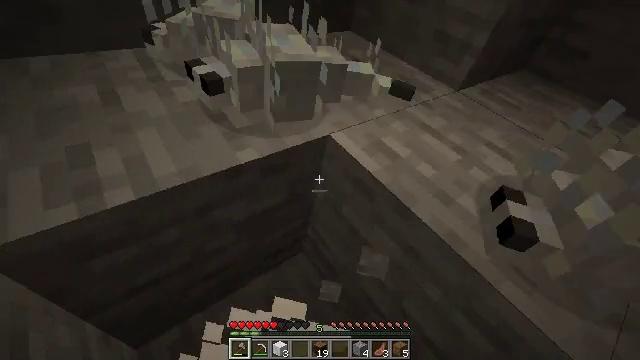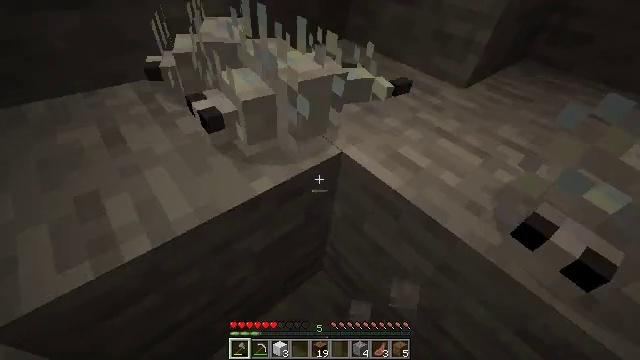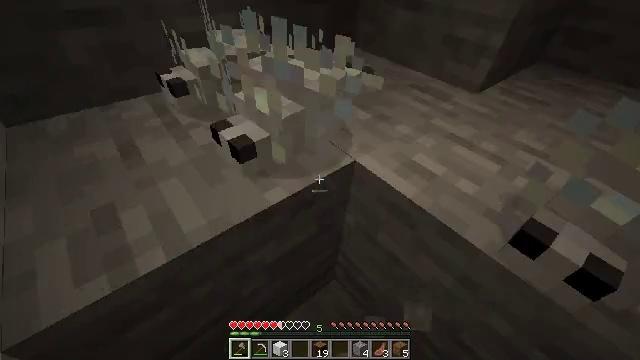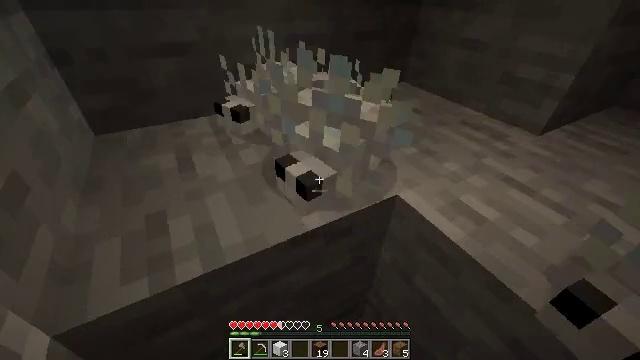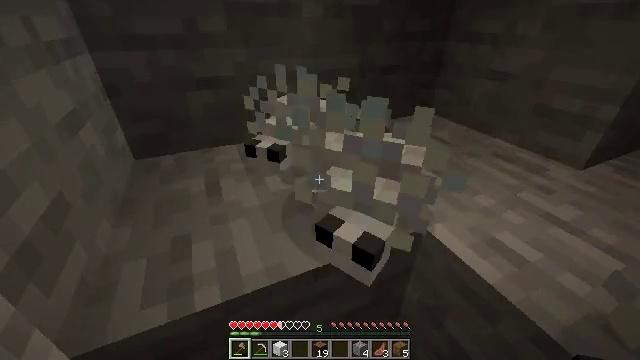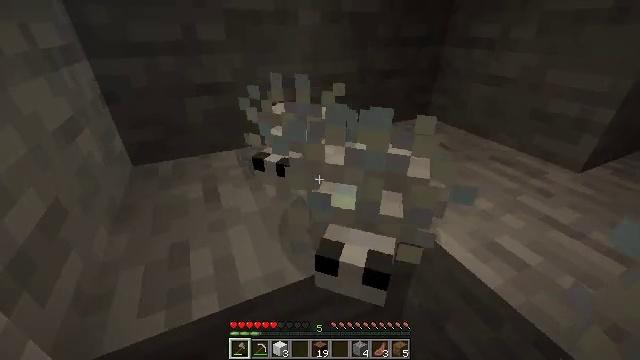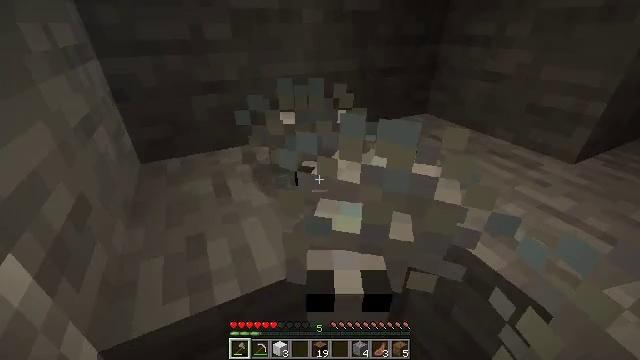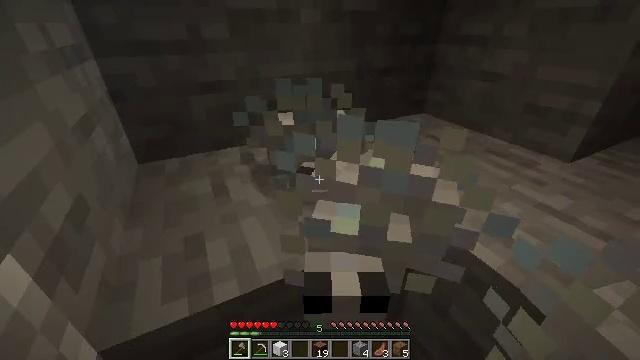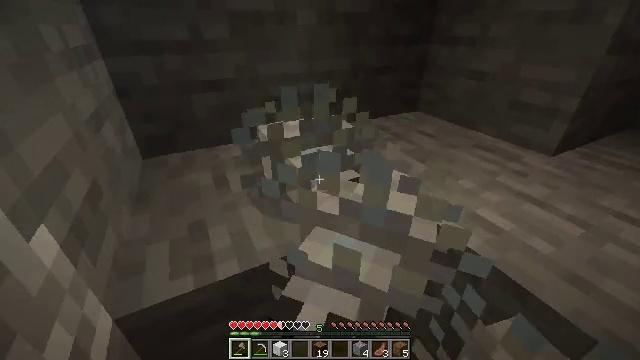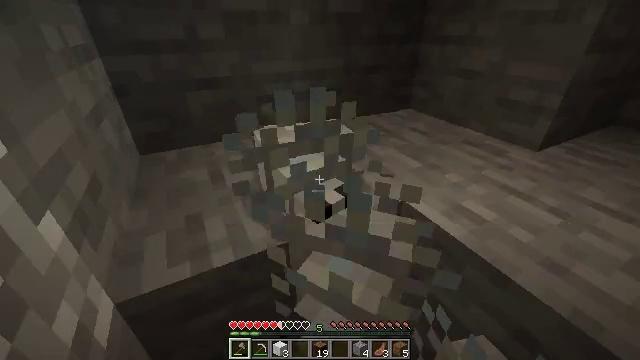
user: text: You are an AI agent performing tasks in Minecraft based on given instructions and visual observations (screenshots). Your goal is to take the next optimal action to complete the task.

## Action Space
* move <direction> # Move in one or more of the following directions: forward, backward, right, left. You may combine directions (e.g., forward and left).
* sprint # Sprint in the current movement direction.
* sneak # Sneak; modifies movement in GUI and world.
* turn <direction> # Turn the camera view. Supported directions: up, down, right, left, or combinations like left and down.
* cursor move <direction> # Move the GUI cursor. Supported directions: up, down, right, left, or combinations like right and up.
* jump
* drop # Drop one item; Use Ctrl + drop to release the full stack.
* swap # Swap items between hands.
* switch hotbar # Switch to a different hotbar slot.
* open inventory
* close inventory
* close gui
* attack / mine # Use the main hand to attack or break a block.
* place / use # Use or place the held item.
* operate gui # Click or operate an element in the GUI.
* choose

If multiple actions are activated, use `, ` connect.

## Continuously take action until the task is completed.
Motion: motion action
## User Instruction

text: Kill a silverfish.
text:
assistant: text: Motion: turn up
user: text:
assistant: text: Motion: turn left and up
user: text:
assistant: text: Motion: turn left and up
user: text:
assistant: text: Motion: turn left and up
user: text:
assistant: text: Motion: turn up, attack / mine
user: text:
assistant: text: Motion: turn right, attack / mine
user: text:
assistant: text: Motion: attack / mine
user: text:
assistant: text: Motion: no_op
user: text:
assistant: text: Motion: no_op
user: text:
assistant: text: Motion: no_op